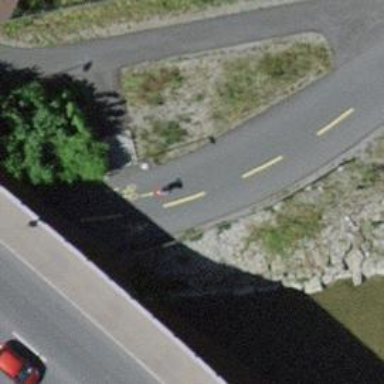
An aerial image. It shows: Paved path with track grade of 1.